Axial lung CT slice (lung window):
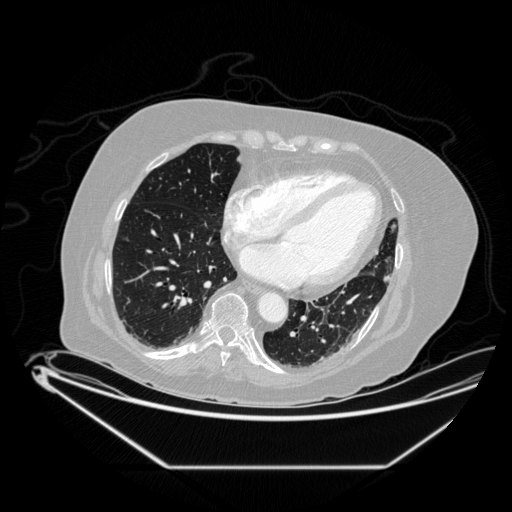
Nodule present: yes
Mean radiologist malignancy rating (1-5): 2.667